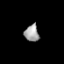
Tissue: prostate
Cell type: Myeloid cells
Senescence score: 0.3419
Nuclear area (px): 238
Mean DAPI intensity: 160.05